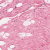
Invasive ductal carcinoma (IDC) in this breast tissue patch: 0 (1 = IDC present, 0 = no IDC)